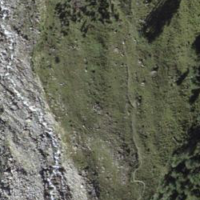
EUNIS habitat code: 23
Species observed at this site:
Arnica montana
Miramella alpina
Achillea macrophylla
Colias croceus
Boloria titania
Vaccinium vitis-idaea
Aglais urticae
Fabriciana niobe